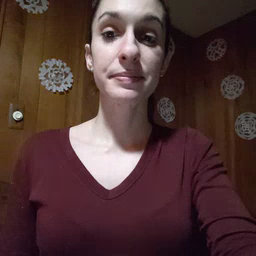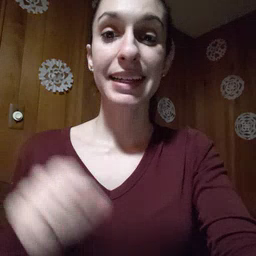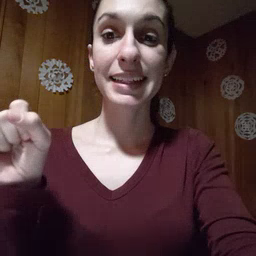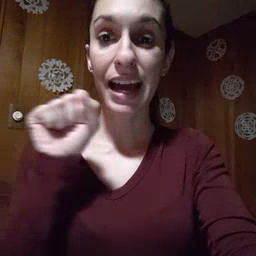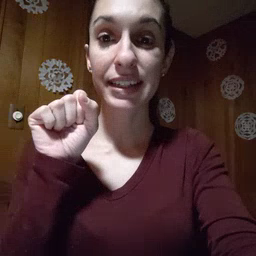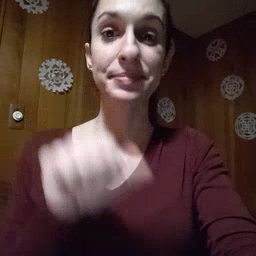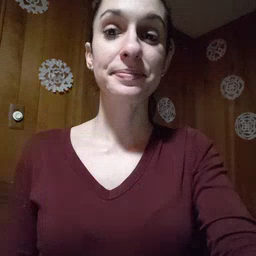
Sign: carrot